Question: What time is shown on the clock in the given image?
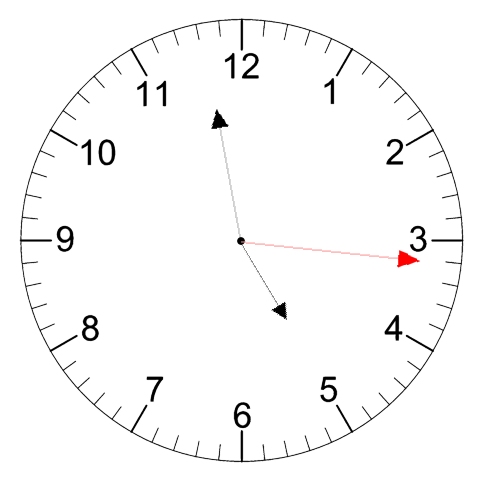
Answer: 04:58:16